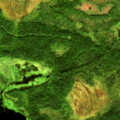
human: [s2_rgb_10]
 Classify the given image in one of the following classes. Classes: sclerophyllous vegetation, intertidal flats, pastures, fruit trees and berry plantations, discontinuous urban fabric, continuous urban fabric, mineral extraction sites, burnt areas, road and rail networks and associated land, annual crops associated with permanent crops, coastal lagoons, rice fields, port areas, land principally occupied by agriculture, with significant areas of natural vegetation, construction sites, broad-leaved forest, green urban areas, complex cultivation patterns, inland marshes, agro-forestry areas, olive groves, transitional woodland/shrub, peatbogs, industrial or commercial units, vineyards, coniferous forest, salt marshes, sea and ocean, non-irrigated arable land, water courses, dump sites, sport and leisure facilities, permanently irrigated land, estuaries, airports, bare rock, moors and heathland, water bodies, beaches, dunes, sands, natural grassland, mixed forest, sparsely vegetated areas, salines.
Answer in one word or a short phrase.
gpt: coniferous forest, mixed forest, transitional woodland/shrub, inland marshes, water bodies